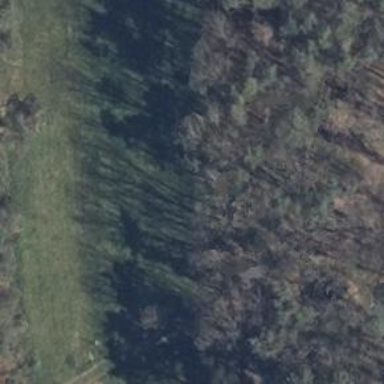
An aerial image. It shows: Hunting stand.